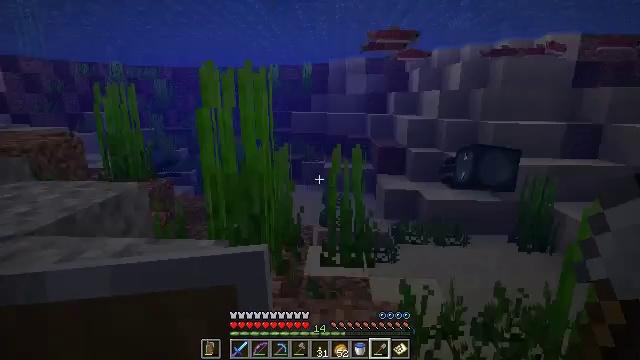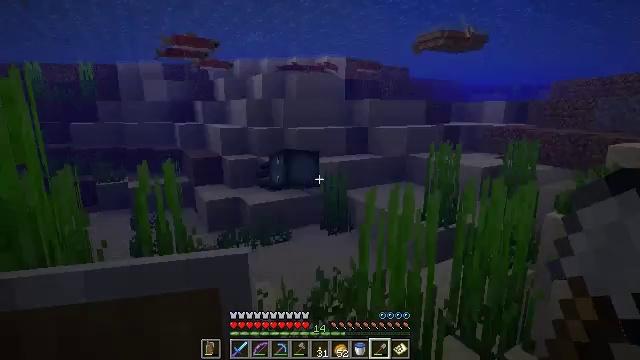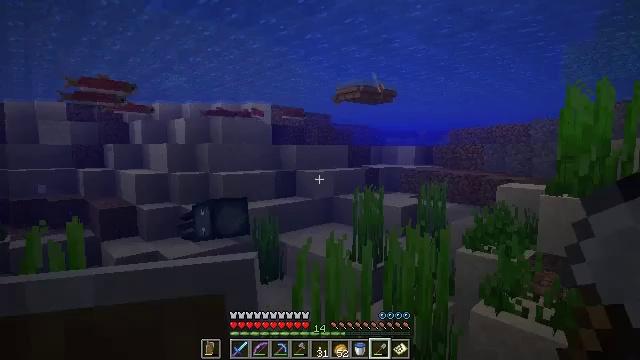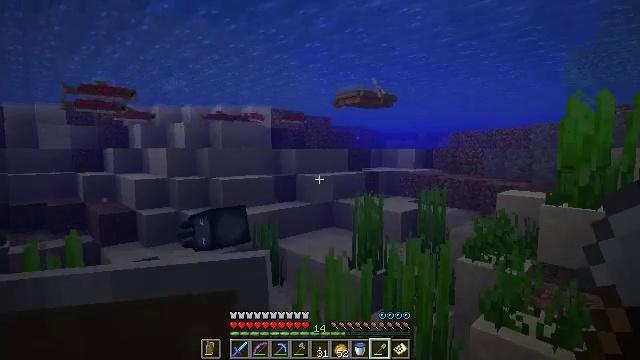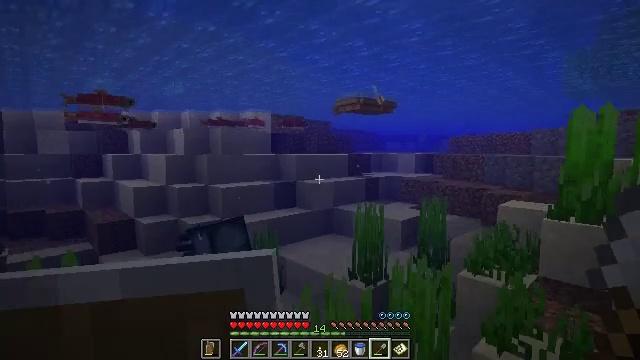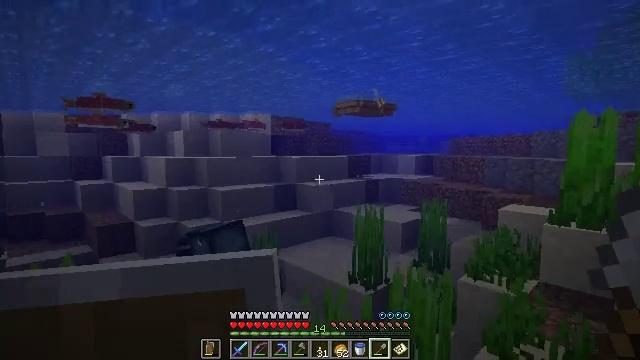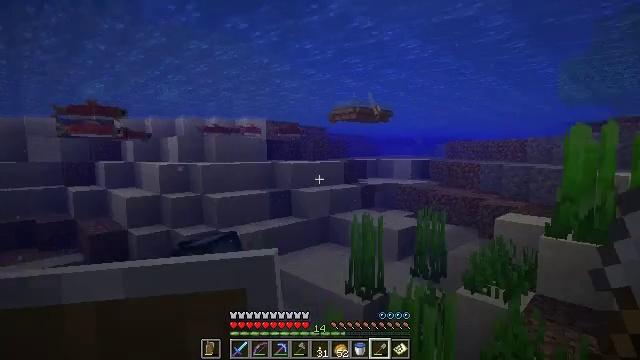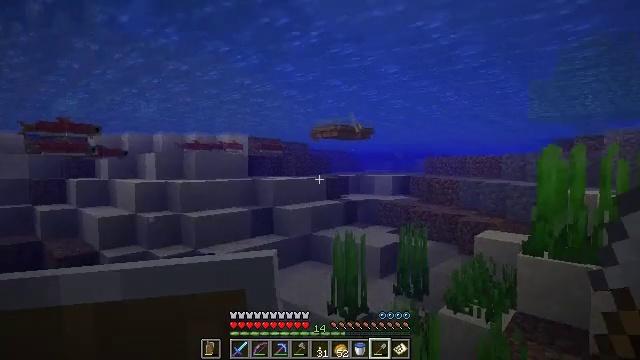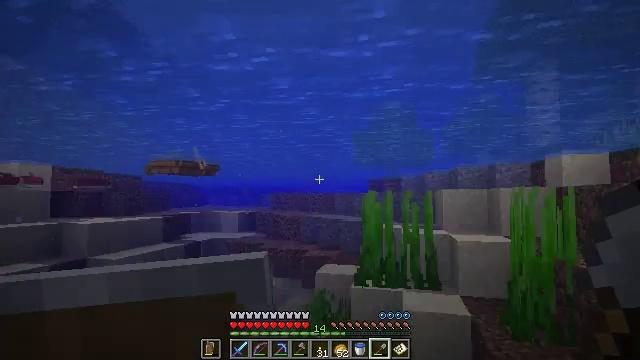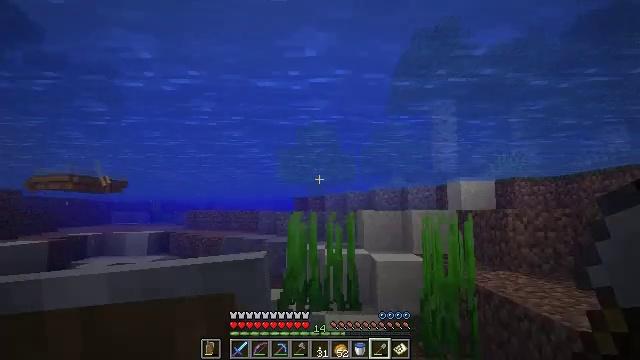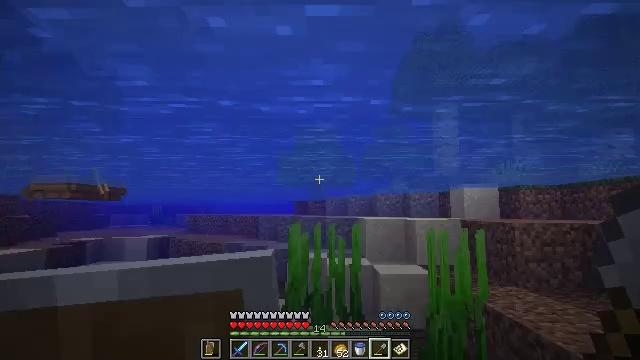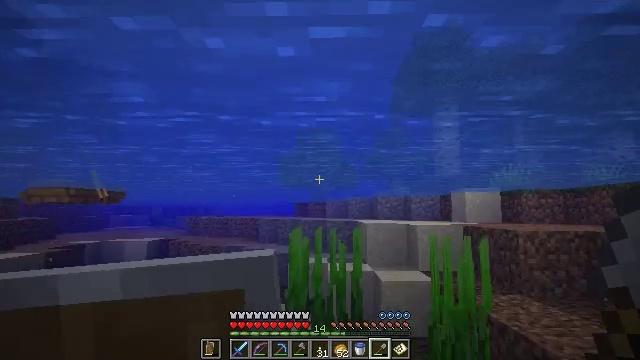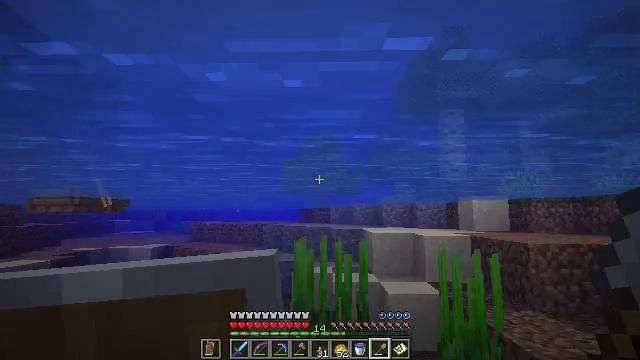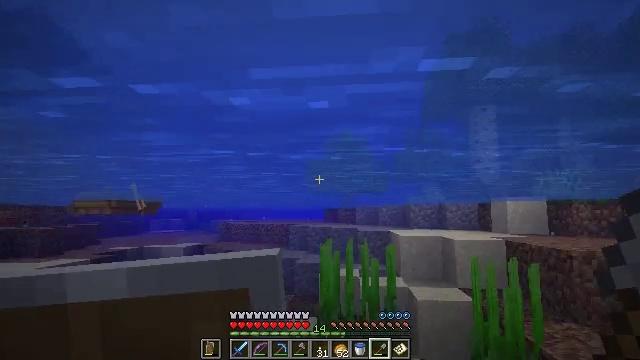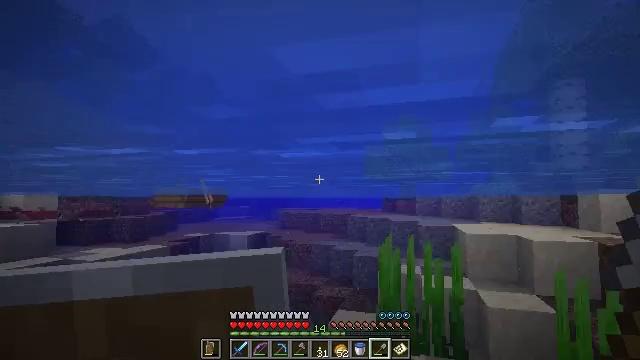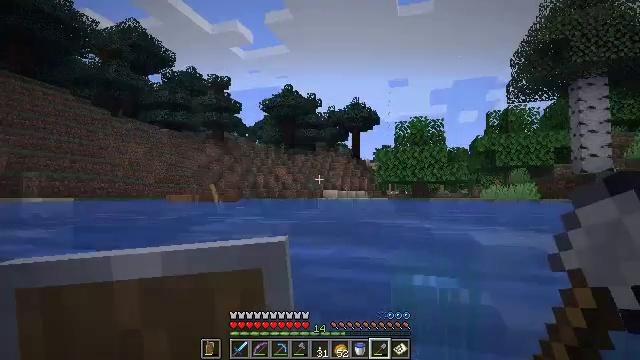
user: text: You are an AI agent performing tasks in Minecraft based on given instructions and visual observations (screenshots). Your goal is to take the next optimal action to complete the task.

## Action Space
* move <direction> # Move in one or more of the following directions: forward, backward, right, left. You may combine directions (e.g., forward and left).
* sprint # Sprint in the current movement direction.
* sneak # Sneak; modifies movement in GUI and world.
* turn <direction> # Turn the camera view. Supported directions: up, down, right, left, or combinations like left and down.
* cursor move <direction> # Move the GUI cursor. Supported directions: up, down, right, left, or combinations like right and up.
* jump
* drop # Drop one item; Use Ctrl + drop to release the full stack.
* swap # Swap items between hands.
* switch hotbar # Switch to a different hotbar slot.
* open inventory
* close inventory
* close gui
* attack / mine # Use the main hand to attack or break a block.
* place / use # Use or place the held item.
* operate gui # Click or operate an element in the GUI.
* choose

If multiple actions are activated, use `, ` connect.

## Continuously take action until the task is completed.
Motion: motion action
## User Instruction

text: Collect clay by holding down the left mouse button.
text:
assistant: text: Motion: move forward and move right, turn right and up, jump
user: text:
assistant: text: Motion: move forward and move right, turn right and up, jump
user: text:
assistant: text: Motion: move forward, jump
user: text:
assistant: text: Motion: move forward, jump
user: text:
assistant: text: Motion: move forward, jump
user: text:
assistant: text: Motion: move forward, jump
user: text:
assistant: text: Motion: move forward, turn right and up, jump
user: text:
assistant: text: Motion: move forward, turn right and up, jump
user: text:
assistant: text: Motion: move forward, turn right and up, jump
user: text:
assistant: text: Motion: move forward, jump
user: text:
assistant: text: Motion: move forward, jump
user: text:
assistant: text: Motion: move forward, jump
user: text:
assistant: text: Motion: move forward, turn left, jump
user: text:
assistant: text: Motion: move forward, turn left and down, jump
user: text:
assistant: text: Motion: move forward, turn left, jump
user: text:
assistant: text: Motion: move forward, turn left, jump
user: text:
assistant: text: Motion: move forward, turn left and down, jump
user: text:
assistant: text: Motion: move forward, jump
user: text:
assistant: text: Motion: move forward
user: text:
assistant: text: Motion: move forward
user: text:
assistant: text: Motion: move forward
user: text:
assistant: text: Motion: move forward, sprint
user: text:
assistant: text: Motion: move forward, sprint
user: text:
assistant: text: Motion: move forward, sprint
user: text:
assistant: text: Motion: move forward, turn left and down
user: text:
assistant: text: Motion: move forward, turn left
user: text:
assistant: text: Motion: move forward
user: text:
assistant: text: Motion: move forward
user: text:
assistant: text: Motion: move forward
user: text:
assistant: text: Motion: move forward